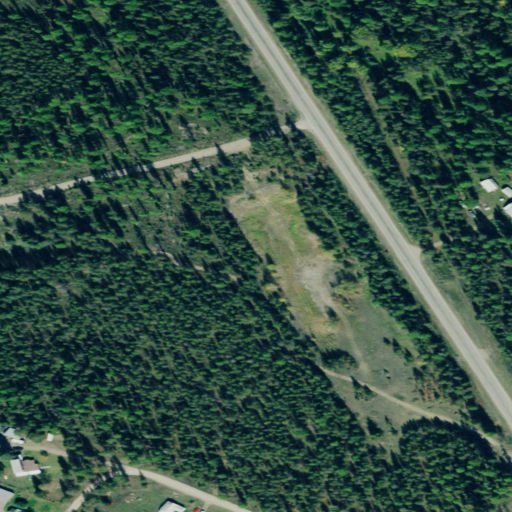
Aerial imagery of plain(s) in Montana named Purple Meadow containing evergreen forest, low intensity development, open development, woody wetlands, and medium intensity development